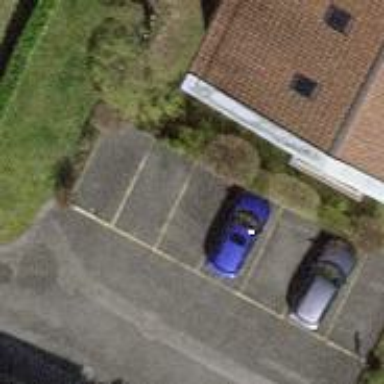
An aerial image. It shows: Street side parking area.